Question: My company recently migrated from IE8 to IE10
I need to emulate IE8 in order to display page properly in IE10
This is the structure of my page:

I want main page and iframe to render in IE8 mode, but only main page is rendered in IE8 mode (content in iframe is rendered in IE10 mode). In both main page and iframe content I have:
'''
tag <!doctype html> and metadata X-UA-Comapatible: IE=EmulateIE8
'''
If I run content of iframe separamelly it is rendered in IE8 mode.
How to force IE10 to use IE8 mode also in iframe?
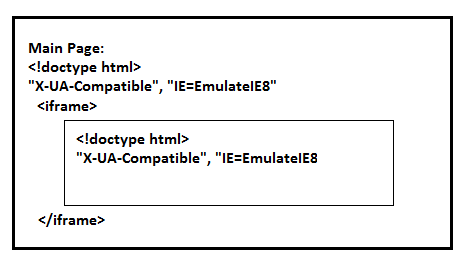
Answer: The "emulate" values tell IE to follow the default behavior; that is, to use the mode it would normally use based on the document type declaration (doctype).
Since you're using the HTML5 doctype, this would lead IE to choose edge mode, the latest and greatest mode available to that version of IE.
To restrict things to a specific mode, specify that in your content attribute value, e.g. 'content="ie=8"'
Note that you may need to do this for both the parent and the child iframe. (There's a specific set of parsing rules in certain versions that allow you to mix standards modes, but that's even more confusing, so it's best to be consistent throughout.)
See <URL> for more info.
Hope this helps...
-- Lance